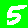
Digit: 5